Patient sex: F
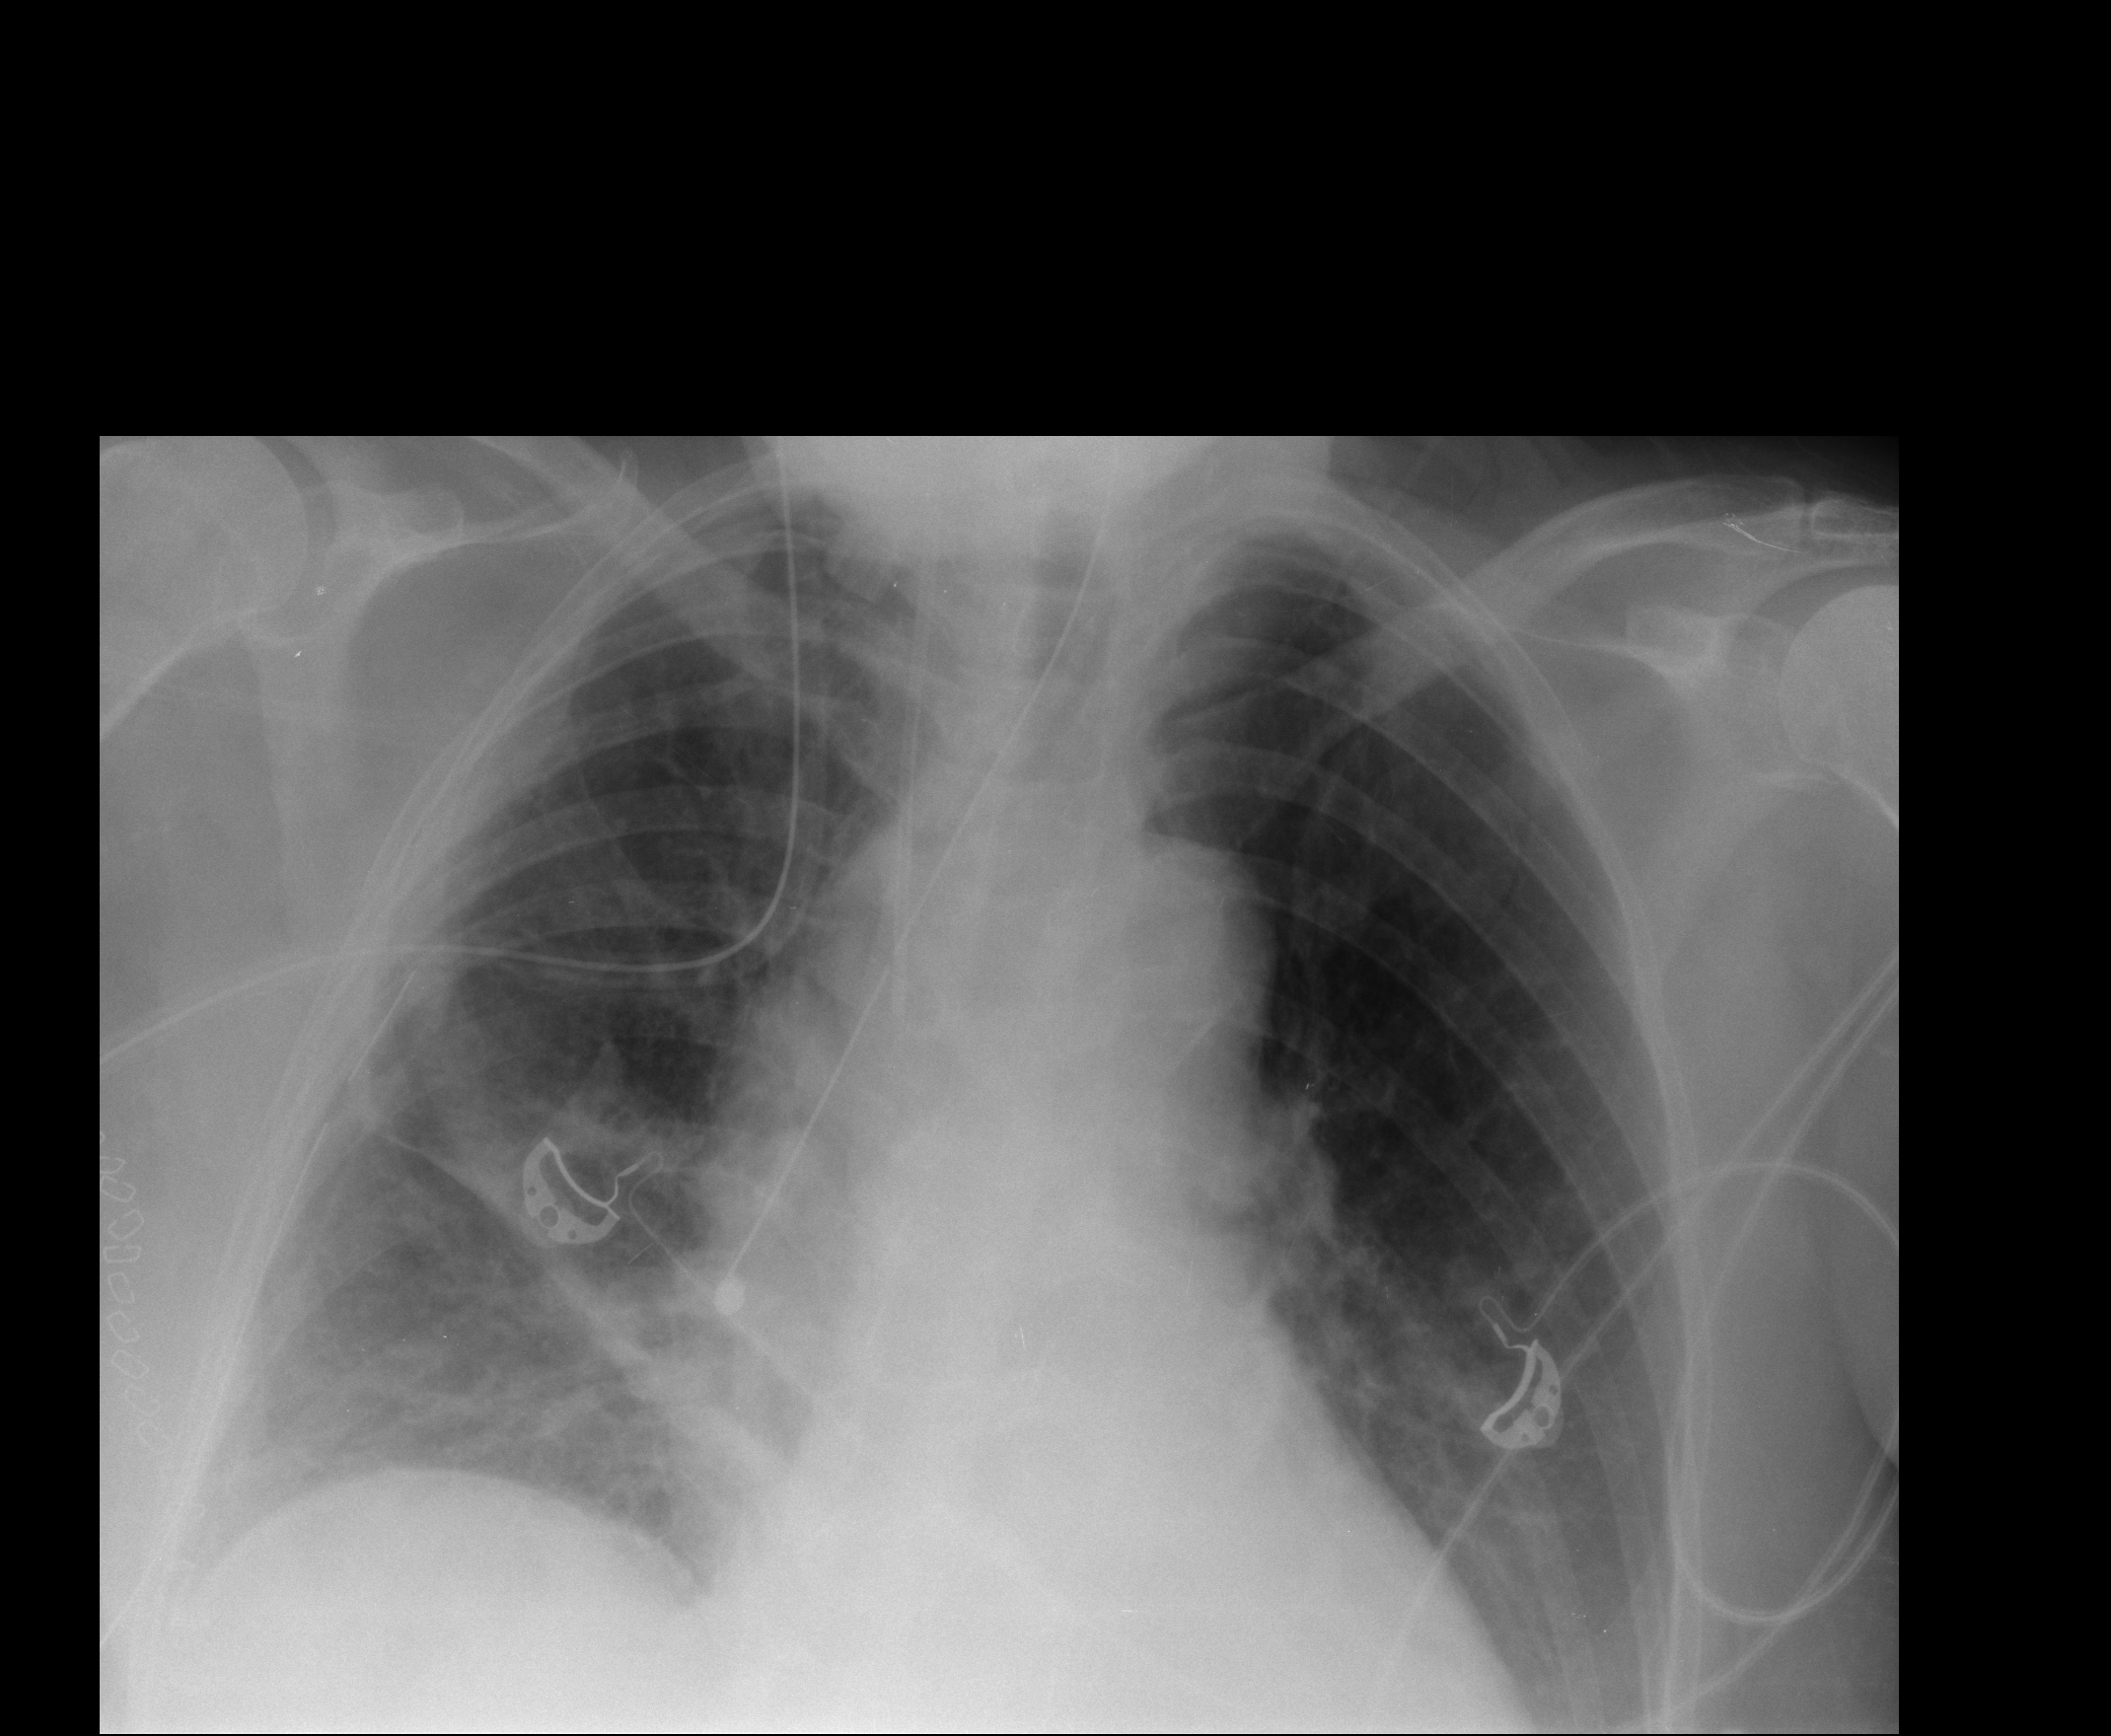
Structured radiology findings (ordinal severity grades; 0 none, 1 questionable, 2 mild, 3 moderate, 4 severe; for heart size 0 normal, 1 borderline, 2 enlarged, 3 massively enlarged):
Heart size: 0
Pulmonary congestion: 0
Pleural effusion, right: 2
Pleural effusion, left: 0
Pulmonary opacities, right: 0
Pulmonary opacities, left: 0
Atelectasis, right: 3
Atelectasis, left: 0